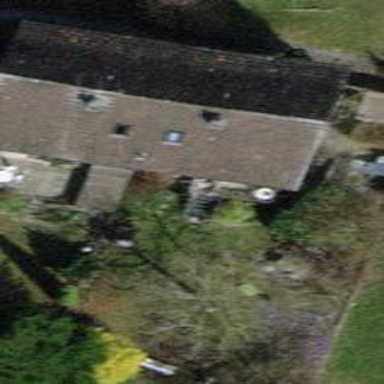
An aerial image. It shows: Terrace building.